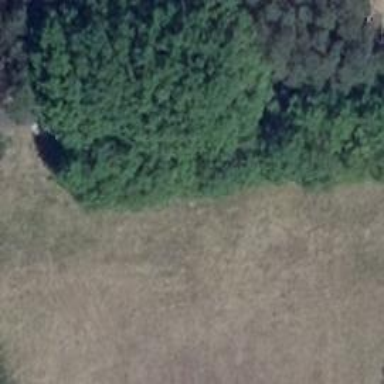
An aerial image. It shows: Row of trees in natural setting.